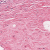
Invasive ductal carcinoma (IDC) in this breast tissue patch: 0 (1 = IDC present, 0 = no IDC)